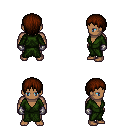
a pixel art fantasy rpg character, male body template, human, dark skin, green robe, white pants, brown plain hairstyle, metal gloves, four views (front, back, left, right), 2x2 character sprite sheet, small pixel art, hard edges, no anti-aliasing